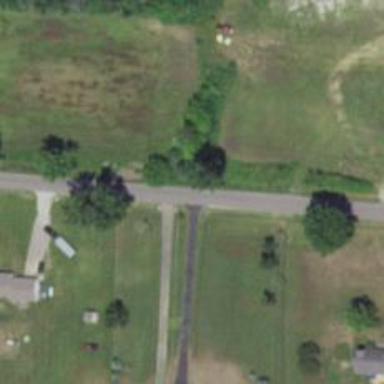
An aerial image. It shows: Driveway leading to service road.